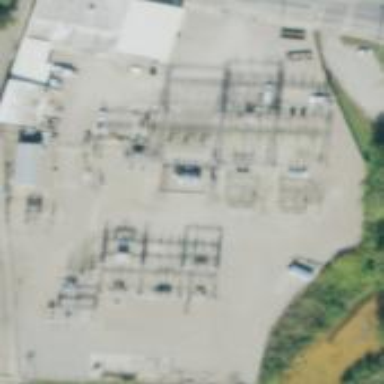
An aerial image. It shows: Transmission level substation.